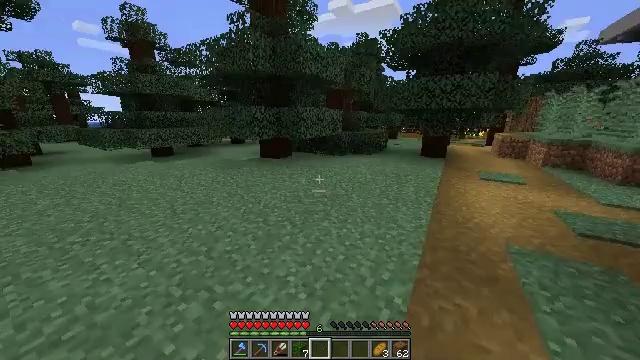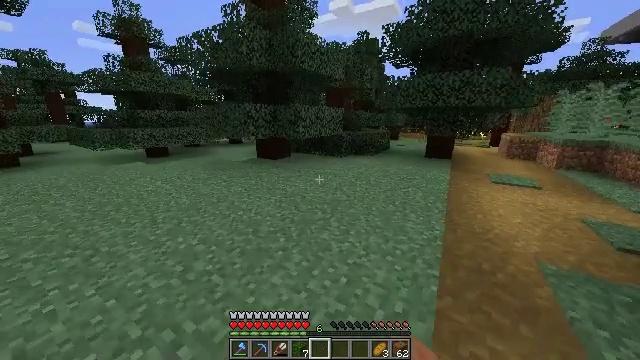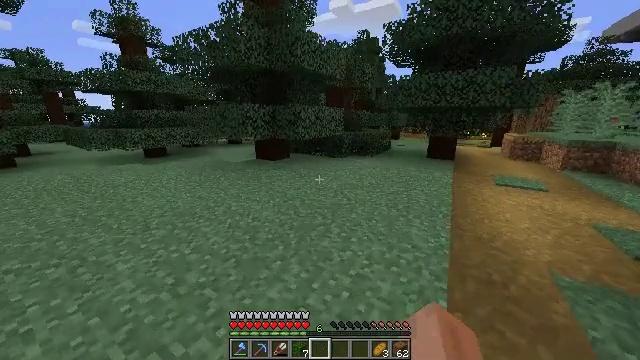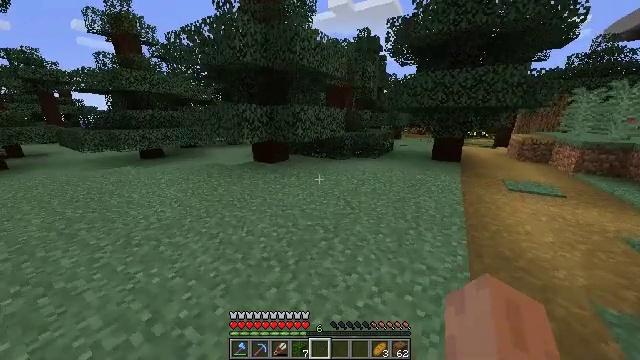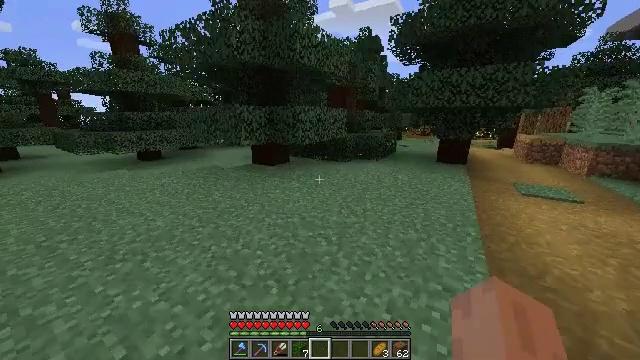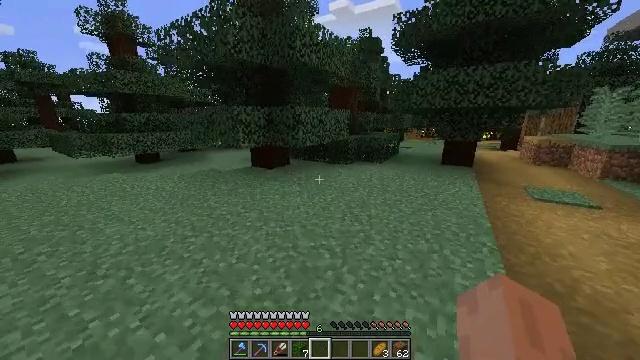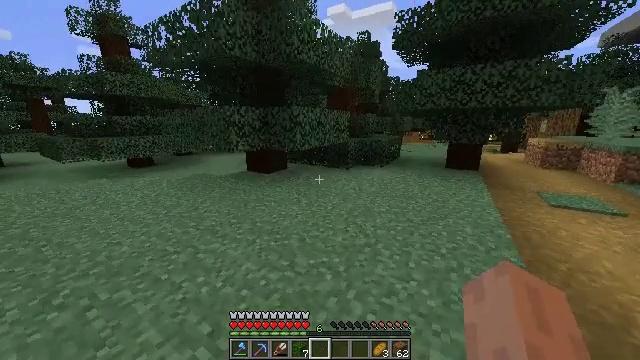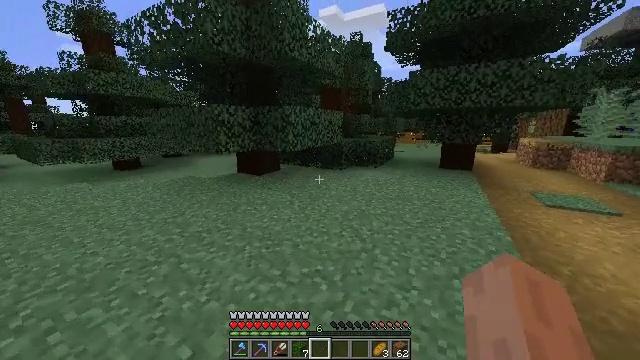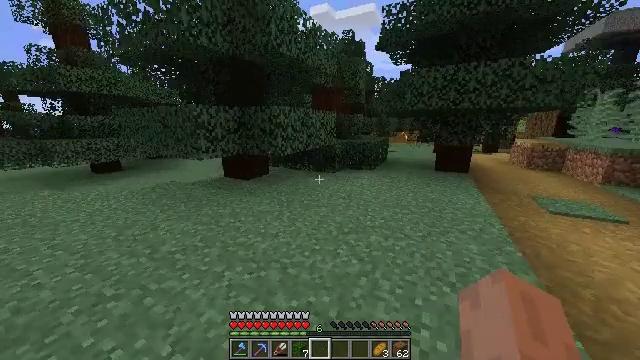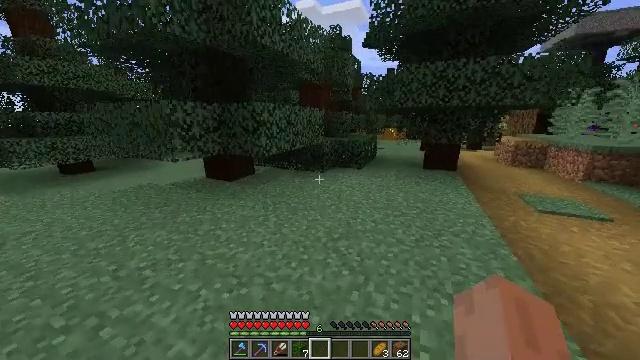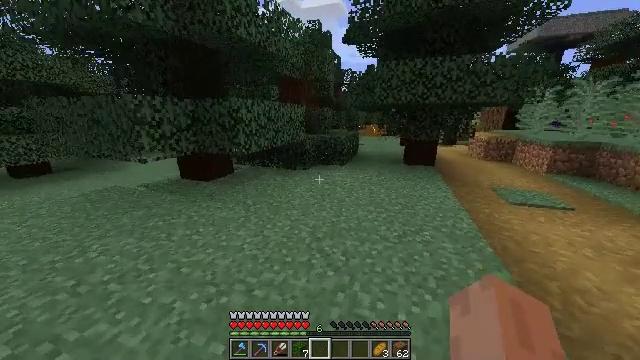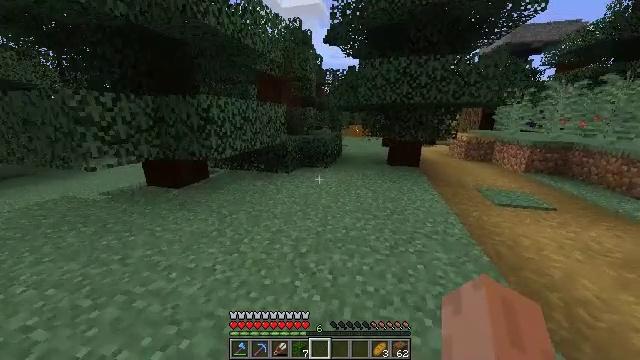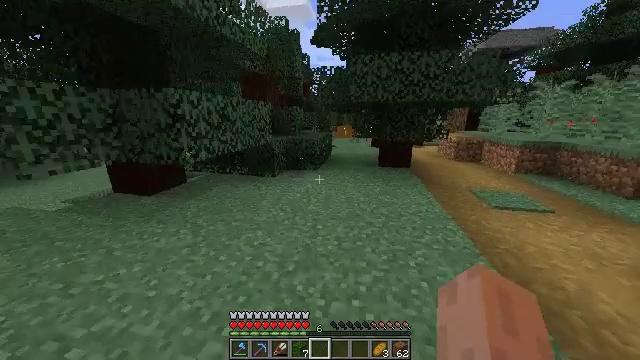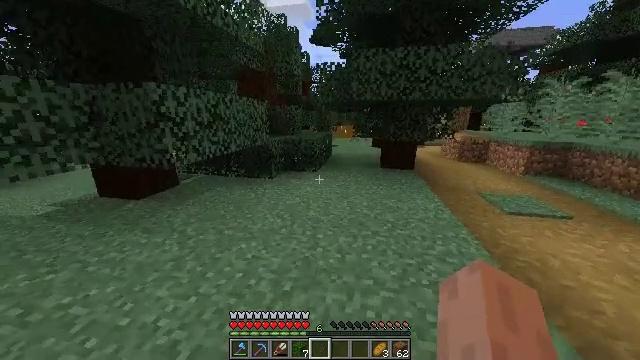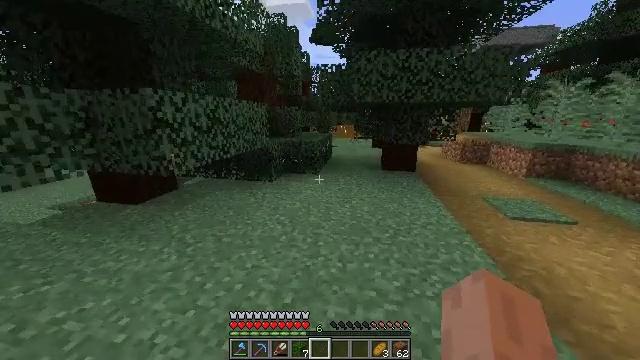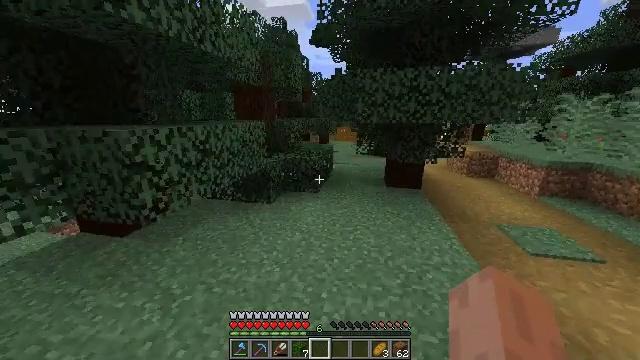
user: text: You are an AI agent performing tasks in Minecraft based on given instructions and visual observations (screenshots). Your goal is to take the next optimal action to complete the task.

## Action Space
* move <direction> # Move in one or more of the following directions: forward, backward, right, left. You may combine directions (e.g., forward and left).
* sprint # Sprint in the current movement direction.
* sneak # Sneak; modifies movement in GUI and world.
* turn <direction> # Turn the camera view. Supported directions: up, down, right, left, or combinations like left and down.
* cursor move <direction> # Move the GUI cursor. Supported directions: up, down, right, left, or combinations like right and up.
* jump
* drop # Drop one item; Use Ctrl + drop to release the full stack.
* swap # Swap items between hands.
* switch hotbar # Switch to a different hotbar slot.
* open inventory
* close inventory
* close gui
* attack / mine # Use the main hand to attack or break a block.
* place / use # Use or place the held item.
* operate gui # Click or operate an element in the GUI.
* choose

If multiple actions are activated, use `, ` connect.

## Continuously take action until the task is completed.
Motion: motion action
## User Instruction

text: Collect some oak leaves.
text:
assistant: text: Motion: move forward, sprint
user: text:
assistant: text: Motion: move forward, sprint
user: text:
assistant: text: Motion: move forward, sprint
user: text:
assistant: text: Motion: move forward, sprint
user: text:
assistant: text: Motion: move forward, sprint
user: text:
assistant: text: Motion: move forward, sprint
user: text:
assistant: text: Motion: move forward, sprint, turn right
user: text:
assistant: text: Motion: move forward, sprint, turn right
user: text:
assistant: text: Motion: move forward, sprint, turn right
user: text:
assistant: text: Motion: move forward, sprint, turn right
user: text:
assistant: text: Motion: move forward, sprint, turn right
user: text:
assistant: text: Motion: move forward, sprint, turn right
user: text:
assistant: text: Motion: move forward, sprint
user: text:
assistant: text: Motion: move forward, sprint, jump
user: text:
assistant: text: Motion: move forward, sprint, jump
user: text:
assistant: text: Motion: move forward, sprint, jump
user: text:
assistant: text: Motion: move forward, sprint, jump
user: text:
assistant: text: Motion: move forward, sprint, jump
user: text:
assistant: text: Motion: move forward, sprint, jump
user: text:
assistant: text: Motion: move forward, sprint, jump
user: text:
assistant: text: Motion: move forward, sprint
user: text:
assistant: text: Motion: move forward, sprint, turn left
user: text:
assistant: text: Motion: move forward, sprint, turn left
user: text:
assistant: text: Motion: move forward, sprint
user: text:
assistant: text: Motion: move forward, sprint
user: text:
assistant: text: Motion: move forward, sprint
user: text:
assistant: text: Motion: move forward, sprint
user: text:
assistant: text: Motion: move forward, sprint
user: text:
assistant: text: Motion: move forward, sprint
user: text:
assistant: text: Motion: move forward, sprint